Question: I'm trying to fix a bug in an existing application, where in a single case, a dispatched event is not being executed.
In our application, there are several services implementing a common abstract class (AbstractService). The issue I've got occurs when a service saves an entity and has to raise a notification in the UI thread.
Relevant part of AbstractService:
'''
public abstract class AbstractService<TEntity, TData, TInfo> : IDataProvider, IAbstractService
where TEntity : AbstractEntity, new()
where TData : AbstractData<TEntity>
where TInfo : IEntityInfo {
[...]
protected virtual void NotifyEntityChanged(NotifyEventItem<TInfo>[] pNotifyEventItems) { }
private void NotifyPersPlanChanged() {
if (PersPlanChanged != null)
PersPlanChanged(this, new NotifyEventArgs<IEntityInfo>(null, PersistanceState.Reset));
Debug.WriteLine(string.Format("{0} {1} Call {2} to NotifyPersPlanChanged",
DateTime.Now.ToLongTimeString(), GetType().Name, m_counterNotifyPersPlanChanged++));
}
private static int m_counterInternalFireNotification;
private void InternalFireNotification(List<NotifyEventItem<TInfo>> pNotifyEventItem) {
if (pNotifyEventItem == null || pNotifyEventItem.Count == 0)
return;
Debug.WriteLine(string.Format("{0} {1} Call {2} to InternalFireNotification",
DateTime.Now.ToLongTimeString(), GetType().Name, m_counterInternalFireNotification++));
// do not call the event handlers directly, because a transaction may be in progress and
// we want the event handlers to see the end results of the modifications.
Dispatcher.CurrentDispatcher.BeginInvoke(DispatcherPriority.ApplicationIdle, new HandleEntityChanged(NotifyEntityChanged), pNotifyEventItem.ToArray());
Dispatcher.CurrentDispatcher.BeginInvoke(DispatcherPriority.ApplicationIdle, new HandlePersPlanChanged(NotifyPersPlanChanged));
}
}
'''
Every time a property of an entity has been modified through the service, the 'NotifyEntityChanged' is being called.
Here are two implementations of 'AbstractService' out of the ~20. The first one, is the one I'm having issues with, the second works. I'll describe further down what the issue is.
'''
public class ErgaenzungsfeldService : AbstractServiceBasic<ErgaenzungsfeldEntity, ErgaenzungsfeldData>, IErgaenzungsfeldService {
[...]
[EventPublication(Constants.TopicErgaenzungsfeldChanged, PublicationScope.Global)]
public event EventHandler ErgaenzungsfeldChanged;
private static int m_counterNotifyEntityChanged;
protected override void NotifyEntityChanged(NotifyEventItem<IEntityInfoBasic>[] pNotifyEventItems) {
Debug.WriteLine(string.Format("{0} {1} Call {2} to NotifyEntityChanged",
DateTime.Now.ToLongTimeString(), GetType().Name, m_counterNotifyEntityChanged++));
base.NotifyEntityChanged(pNotifyEventItems);
if (ErgaenzungsfeldChanged != null) {
ErgaenzungsfeldChanged(this, new NotifyEventArgs<IEntityInfoBasic>(pNotifyEventItems));
}
}
}
public class DienstleistenderService : AbstractAdaLanguageDependentServiceVersion<DienstleistenderEntity, DienstleistenderData>, IDienstleistenderService {
[...]
[EventPublication(Constants.TopicDienstleistenderChanged, PublicationScope.Global)]
public event EventHandler DienstleistenderChanged;
private static int m_counterNotifyEntityChanged;
protected override void NotifyEntityChanged(NotifyEventItem<IEntityInfoVersion>[] pNotifyEventItem) {
Debug.WriteLine(string.Format("{0} {1} Call {2} to NotifyEntityChanged",
DateTime.Now.ToLongTimeString(), GetType().Name, m_counterNotifyEntityChanged++));
if (DienstleistenderChanged != null) {
DienstleistenderChanged(this, new NotifyEventArgs<IEntityInfoVersion>(pNotifyEventItem));
}
}
}
'''
All services are instantiated like this:
'''
WorkItem.RootWorkItem.Services.AddNew<ErgaenzungsfeldService, IErgaenzungsfeldService>();
WorkItem.RootWorkItem.Services.AddNew<DienstleistenderService, IDienstleistenderService>();
'''
And accessed using either of these two ways:
'''
WorkItem.Services.Get<IDienstleistenderService>()
[ServiceDependency]
public IErgaenzungsfeldService ErgaenzungsfeldService { get; set; }
'''
ErgaenzungsfeldService.NotifyEntityChanged is not always being called. This only happens when importing data and NOT when using the application 'normally'. By normal I mean an ErgaenzungsfeldEntity can be modified in the application and saved. The same mechanism is being used and works.
Some observations:
- - - 'Dispatcher.CurrentDispatcher.BeginInvoke(DispatcherPriority.ApplicationIdle, new HandleEntityChanged(NotifyEntityChanged), pNotifyEventItem.ToArray())''NotifyEntityChanged(pNotifyEventItem.ToArray())''System.Windows.Application.Current.Dispatcher.BeginInvoke(DispatcherPriority.ApplicationIdle, new HandlePersPlanChanged(NotifyPersPlanChanged));'-
Here's the output of the messages which have been added for debugging purposes to the different methods which helped me analyze the issue.
'''
09:39:44 ErgaenzungsfeldService Call 0 to InternalFireNotification
09:39:44 ErgaenzungsfeldService Call 1 to InternalFireNotification
09:39:44 ErgaenzungsfeldService Call 2 to InternalFireNotification
09:39:44 ErgaenzungsfeldService Call 3 to InternalFireNotification
09:40:08 DienstleistenderService Call 0 to InternalFireNotification
09:40:08 DienstleistenderService Call 1 to InternalFireNotification
09:40:09 DienstleistenderService Call 2 to InternalFireNotification
[...]
09:40:14 DienstleistenderService Call 652 to InternalFireNotification
09:40:14 DienstleistenderService Call 653 to InternalFireNotification
09:40:14 DienstleistenderService Call 654 to InternalFireNotification
09:40:14 DienstleistenderService Call 655 to InternalFireNotification
09:40:14 AdaService Call 0 to InternalFireNotification
09:40:14 DienstleistenderService Call 656 to InternalFireNotification
09:40:14 DienstleistungService Call 0 to InternalFireNotification
09:40:14 AufbauorganisationService Call 0 to InternalFireNotification
09:40:14 AufbauorganisationService Call 1 to InternalFireNotification
09:40:14 AdaService Call 0 to NotifyPersPlanChanged
09:40:14 DienstleistenderService Call 0 to NotifyEntityChanged
09:40:16 DienstleistenderService Call 0 to NotifyPersPlanChanged
09:40:16 DienstleistungService Call 0 to NotifyPersPlanChanged
09:40:16 AufbauorganisationService Call 0 to NotifyPersPlanChanged
09:40:16 AufbauorganisationService Call 1 to NotifyPersPlanChanged
'''
I've gained some more insight by storing the 'DispatcherOperation':
'''
private List<DispatcherOperation> m_dispatcherOperationresults = new List<DispatcherOperation>();
private void InternalFireNotification(List<NotifyEventItem<TInfo>> pNotifyEventItem) {
if (pNotifyEventItem == null || pNotifyEventItem.Count == 0)
return;
m_log.DebugFormat("InternalFireNotification called for {0}. TInfo type is {1}", GetType(), typeof(TInfo));
// do not call the event handlers directly, because a transaction may be in progress and
// we want the event handlers to see the end results of the modifications.
DispatcherOperation result = Dispatcher.CurrentDispatcher.BeginInvoke(DispatcherPriority.Send, new HandleEntityChanged(NotifyEntityChanged), pNotifyEventItem.ToArray());
m_dispatcherOperationresults.Add(result);
Dispatcher.CurrentDispatcher.BeginInvoke(DispatcherPriority.ApplicationIdle, new HandlePersPlanChanged(NotifyPersPlanChanged));
}
'''
This made clear that the delegate executions are stuck in the execution queue. No matter if DispatcherPriority is set to ApplicationIdle (as it always was) or Send (which is the highest priority), they stay stuck for ErgaenzungsfeldService.
In this printscreen, items 0-3 have been triggered from a non-UI thread during import and stay pending, while item 4 has been triggered from the GUI thread (minutes later) and executed

: What could be the reason for those delegates to remain pending for certain classes, while they work for other classes?
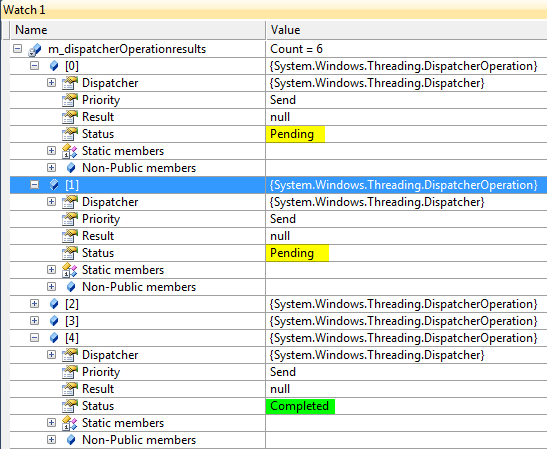
Answer: Just to make my comments "official". This might be caused by calling the Dispatcher.CurrentDispatcher from another thread. That can cause the application to create a new dispatcher that doesn't have any access to the UI.
Assuming that you're creating the ErgaenzungsfeldService class from the UI, you can create a readonly Dispatcher field that has the value of Dispatcher.CurrentDispatcher. This will give you the UI dispatcher.